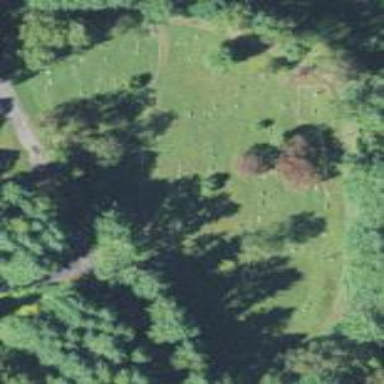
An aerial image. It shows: Cemetery.